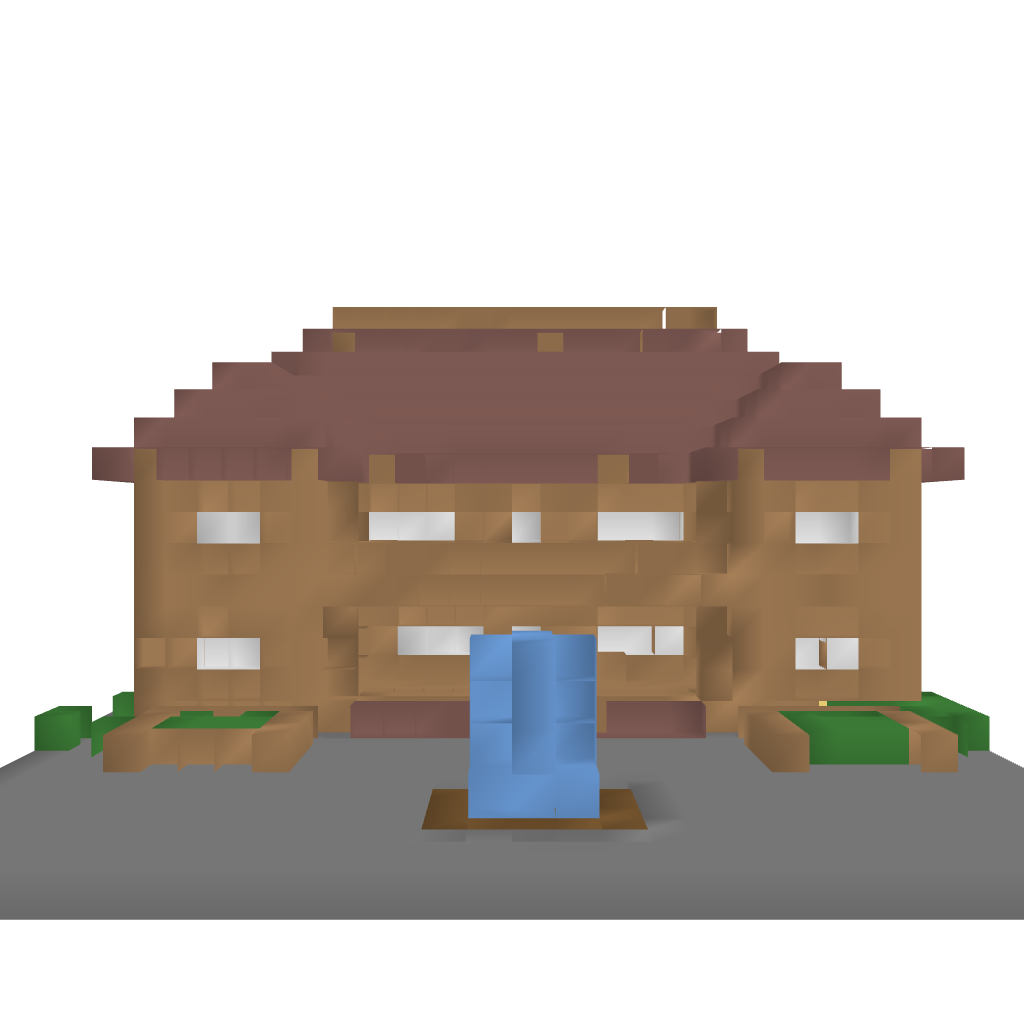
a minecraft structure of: Wooden Mansion high quality